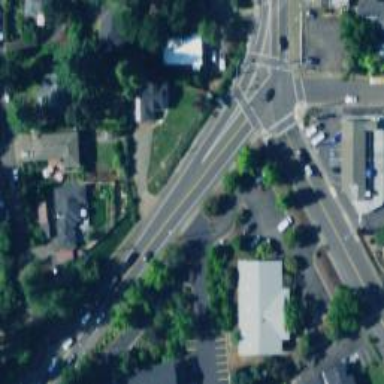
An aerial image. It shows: Solid stop line on the road marking.